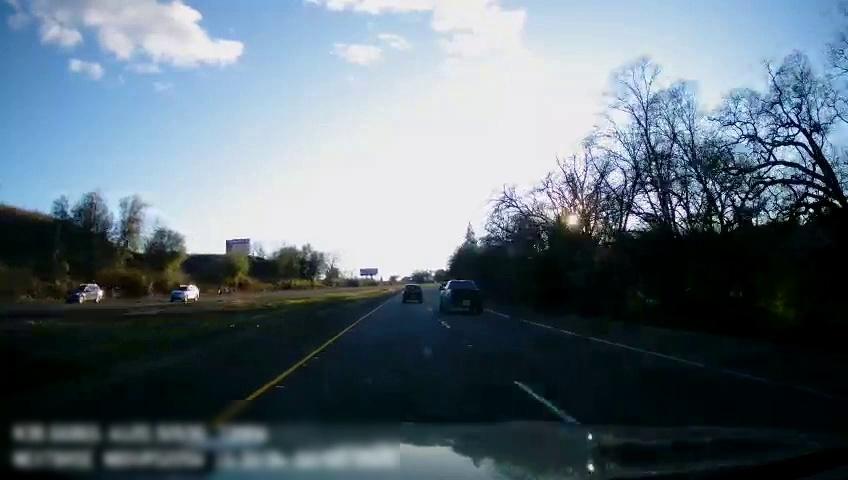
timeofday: Day
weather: Sunny
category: Drivable Space
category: Drivable Space
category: Vehicles | Truck
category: Vehicles | SUV
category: Vehicles | SUV
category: Vehicles | SUV
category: Lanes | Current Lane
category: Lanes | Current Lane
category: Lanes | Alternate Lane
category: Traffic | Signs